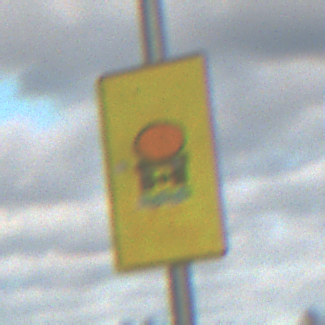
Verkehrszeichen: FahrzeugeMitWassergefaehrdenderLadungOhnePfeilsymbol
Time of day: SunriseSunset
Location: Outdoor (RoadRail)
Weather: PartlyCloudy
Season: NotSpecified
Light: Natural